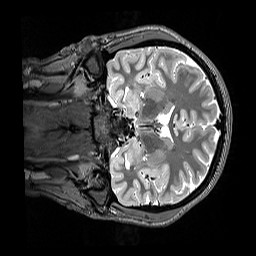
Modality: T2w
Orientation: coronal
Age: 24
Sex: female
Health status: healthy
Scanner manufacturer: siemens
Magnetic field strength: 3 T
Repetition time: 3.2 s
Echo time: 0.568 s